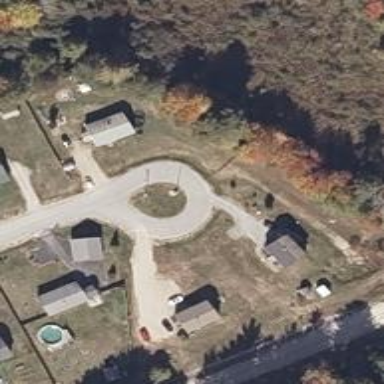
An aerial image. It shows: Turning loop on the road.